Field crop: maize
Growth stage: 1
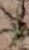
Species: atriplex